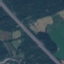
Land use / land cover: Highway